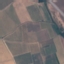
Label: PermanentCrop